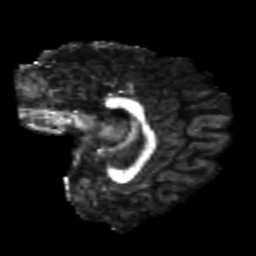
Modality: FA
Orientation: sagittal
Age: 19
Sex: female
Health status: healthy
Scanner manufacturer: philips
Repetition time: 7.384 s
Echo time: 0.08599 s